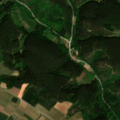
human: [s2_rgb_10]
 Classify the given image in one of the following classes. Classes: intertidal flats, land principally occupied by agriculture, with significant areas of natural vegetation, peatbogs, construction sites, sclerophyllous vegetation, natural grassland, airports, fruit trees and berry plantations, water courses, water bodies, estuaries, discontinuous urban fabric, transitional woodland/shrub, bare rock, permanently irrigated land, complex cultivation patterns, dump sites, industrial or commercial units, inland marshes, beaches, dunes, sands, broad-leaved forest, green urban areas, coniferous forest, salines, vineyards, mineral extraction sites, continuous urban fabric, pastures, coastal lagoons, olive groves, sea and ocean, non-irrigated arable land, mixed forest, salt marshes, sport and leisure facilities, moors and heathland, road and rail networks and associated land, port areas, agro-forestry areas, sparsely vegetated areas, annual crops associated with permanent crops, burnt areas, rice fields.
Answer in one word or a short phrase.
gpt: non-irrigated arable land, vineyards, coniferous forest, mixed forest